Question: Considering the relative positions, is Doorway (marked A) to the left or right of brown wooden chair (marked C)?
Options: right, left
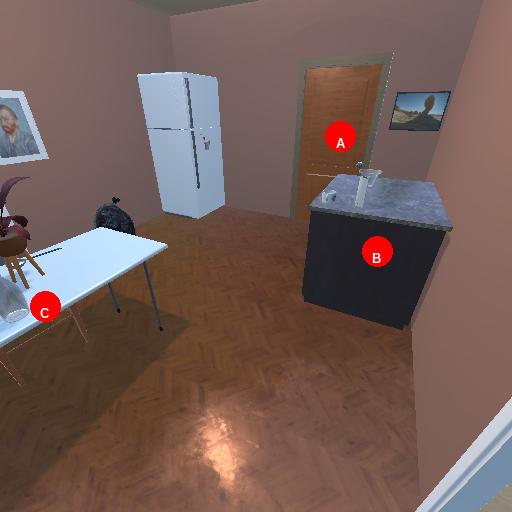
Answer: right